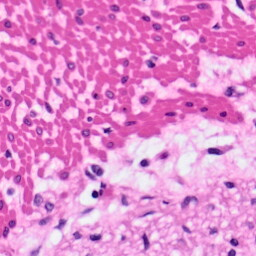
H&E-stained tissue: Pancreatic